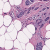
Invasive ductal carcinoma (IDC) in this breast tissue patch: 0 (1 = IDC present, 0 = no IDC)